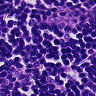
Metastatic tissue present: no